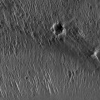
Atmospheric dust classification: not_dusty